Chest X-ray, PA view. Patient: 30 years old, sex M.
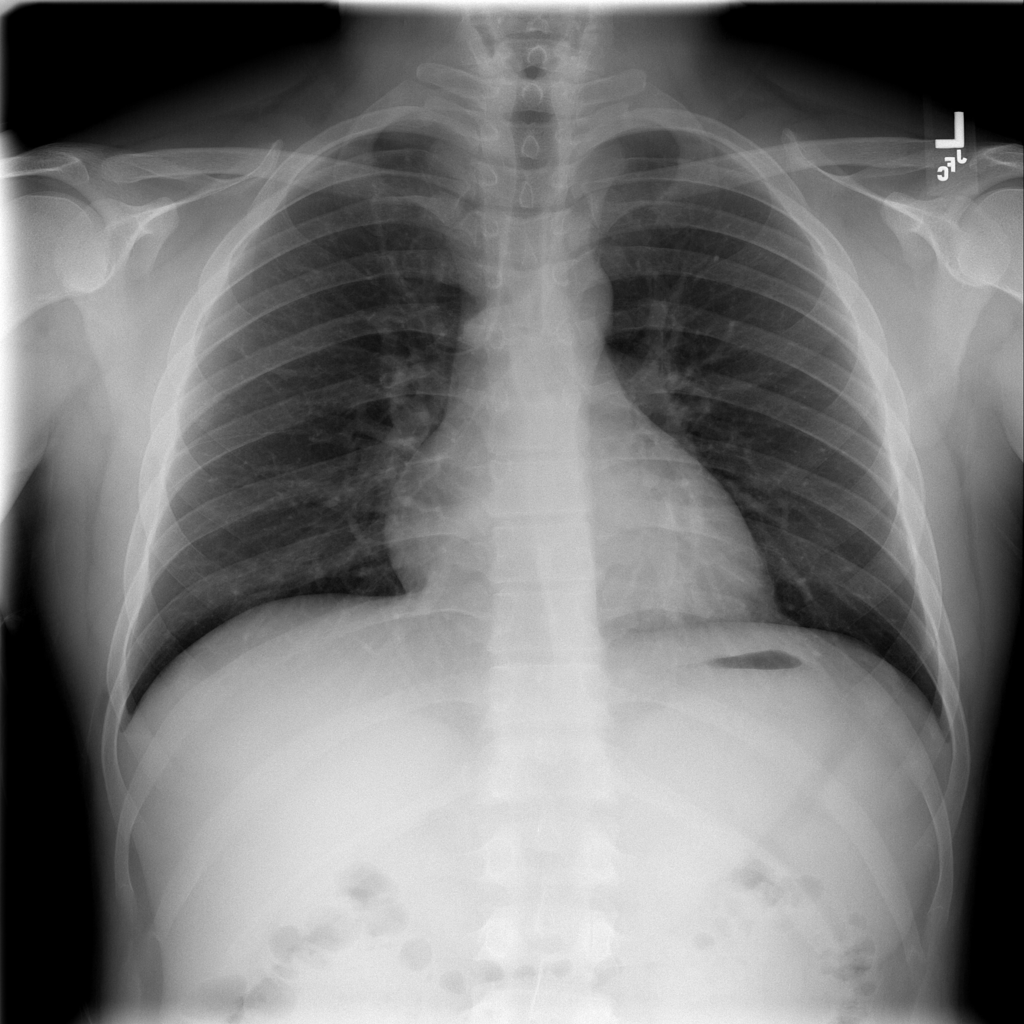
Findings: No Finding